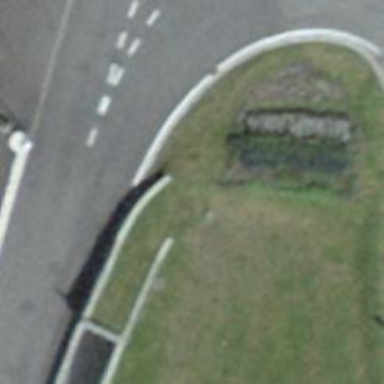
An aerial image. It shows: Paved path passing through tunnel.